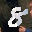
Label: 8